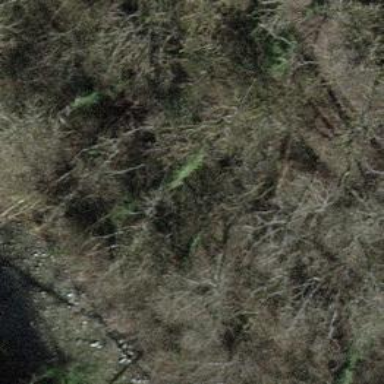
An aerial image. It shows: Rocky path.